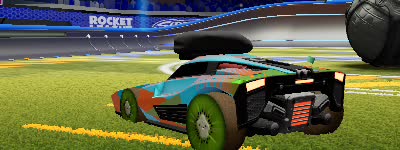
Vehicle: breakout